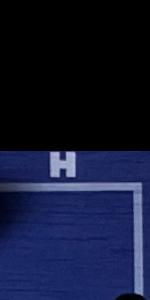
Label: Empty